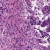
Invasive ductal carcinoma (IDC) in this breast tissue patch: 1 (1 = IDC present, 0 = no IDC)